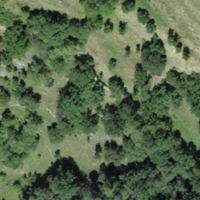
EUNIS habitat code: 23
Species observed at this site:
Artemisia vulgaris